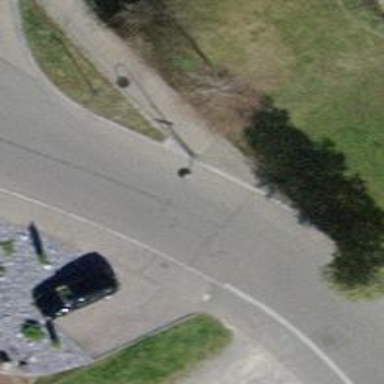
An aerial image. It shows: Bump for traffic calming.